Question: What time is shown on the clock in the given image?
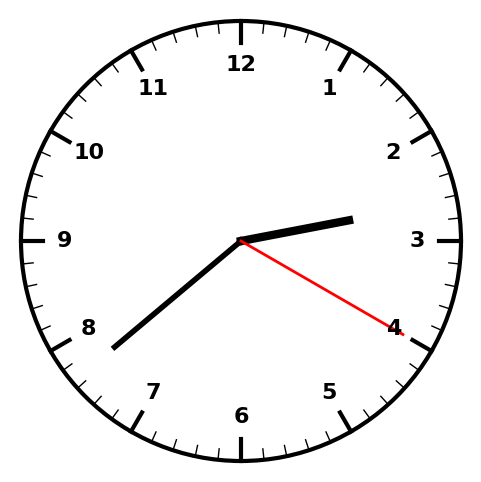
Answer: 02:38:20